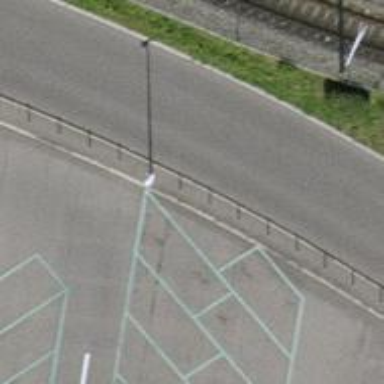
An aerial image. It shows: Street lamp supported by pole.